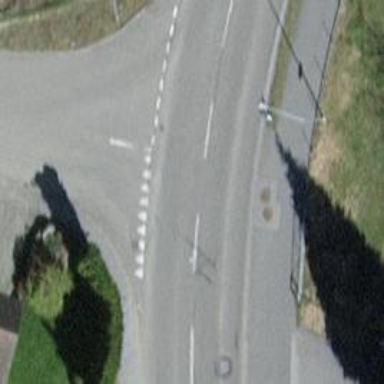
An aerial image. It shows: Cycleway.